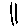
Label: line